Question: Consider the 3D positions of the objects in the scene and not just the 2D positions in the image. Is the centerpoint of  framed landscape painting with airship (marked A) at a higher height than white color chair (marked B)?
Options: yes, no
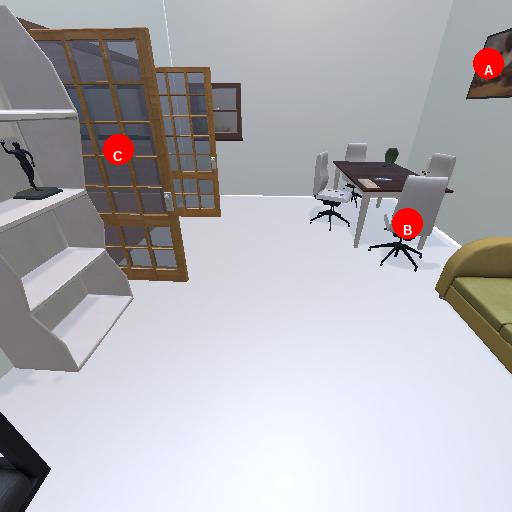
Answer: yes